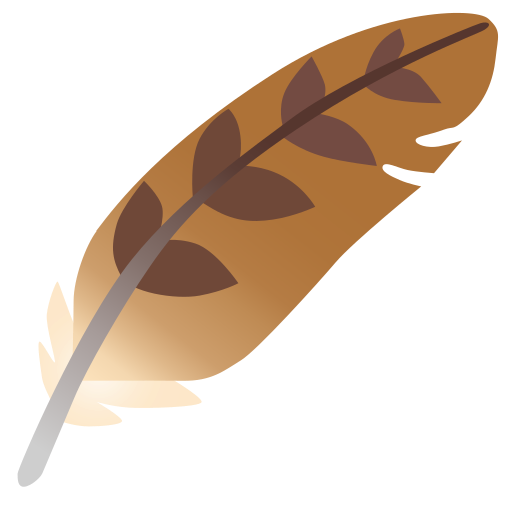
Emoji: 🪶